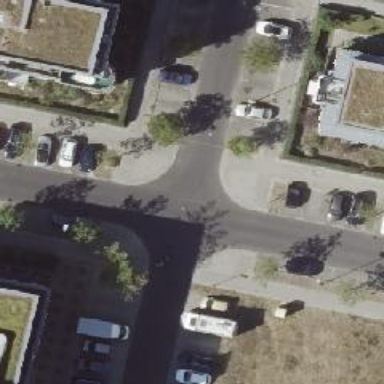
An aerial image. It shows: Uncontrolled crossing on the road.